Question: Who is signed in?
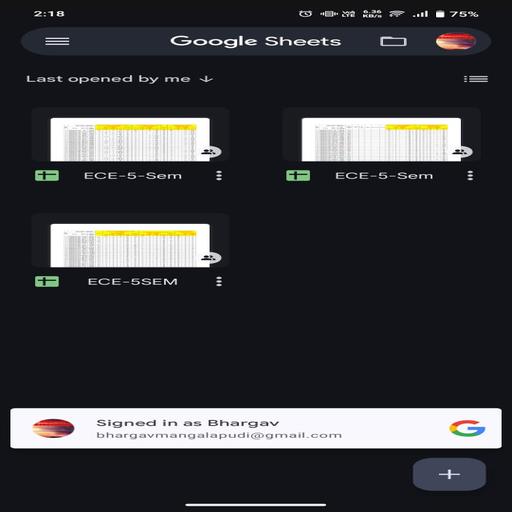
Answer: Bhargav